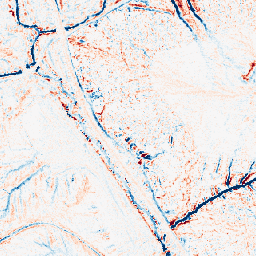
Category: edge_preserving
Decomposition family: median
Decomposition parameters: size: 7
Upsampling method: nearest
Upsampling parameters: scale: 4
Upsampling scale: 4